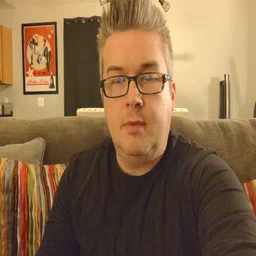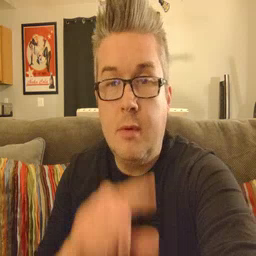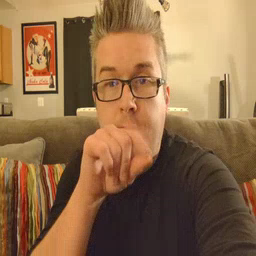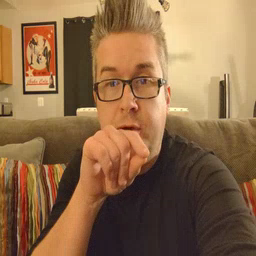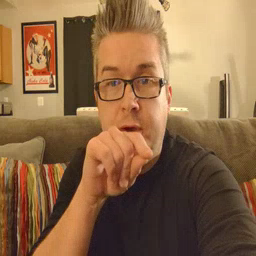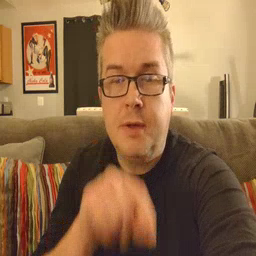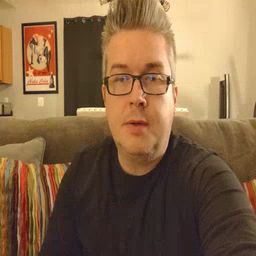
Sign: bird